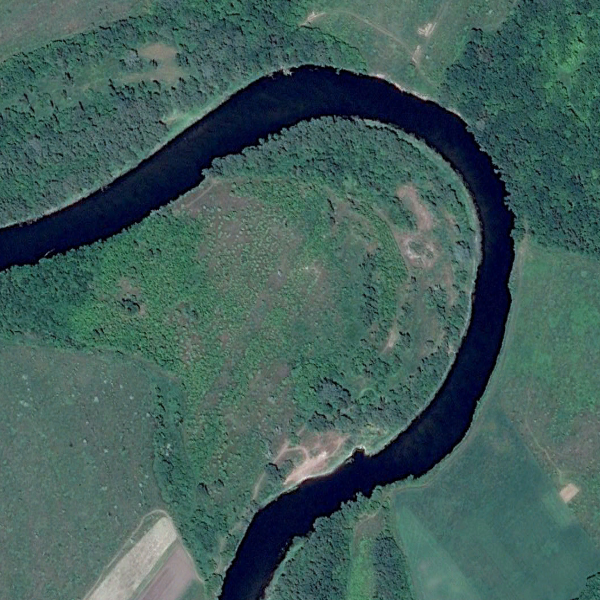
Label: River